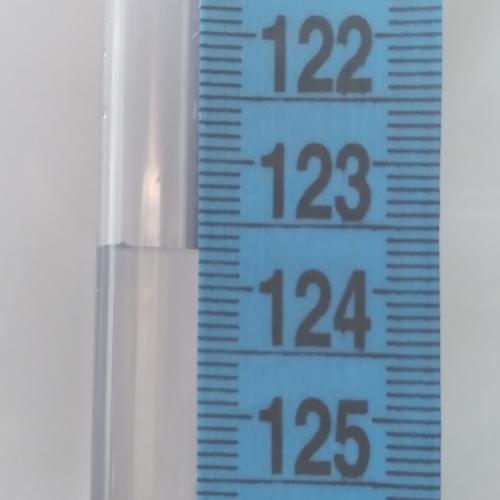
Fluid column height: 123.7 cm